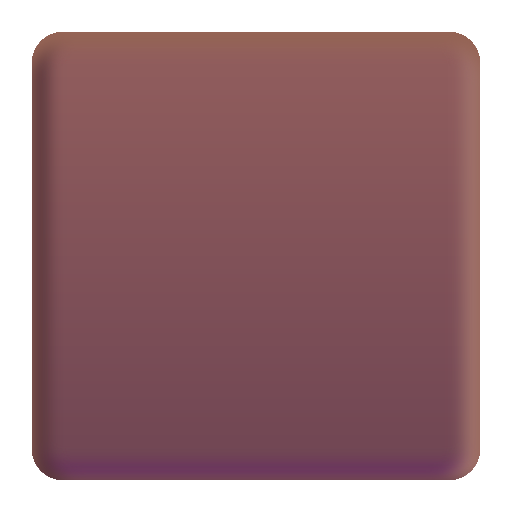
brown square color